Field crop: maize
Growth stage: 2
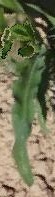
Species: maize